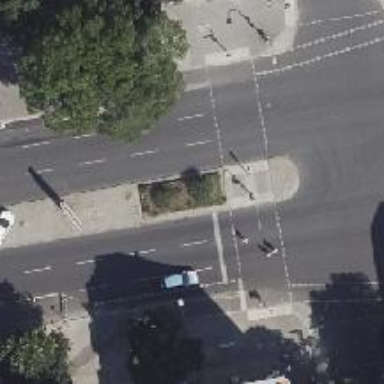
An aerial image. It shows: Footway located on traffic island.